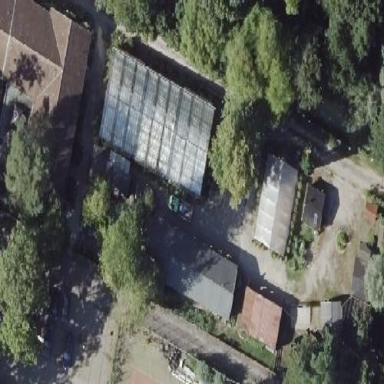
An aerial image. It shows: Greenhouse.